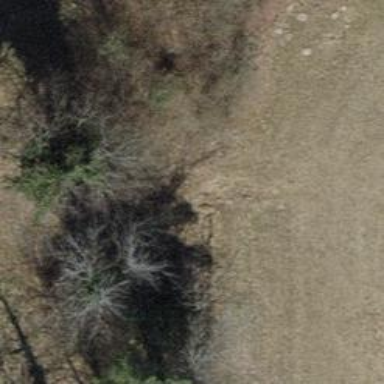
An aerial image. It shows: Culvert tunnel under ditch.